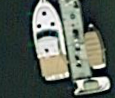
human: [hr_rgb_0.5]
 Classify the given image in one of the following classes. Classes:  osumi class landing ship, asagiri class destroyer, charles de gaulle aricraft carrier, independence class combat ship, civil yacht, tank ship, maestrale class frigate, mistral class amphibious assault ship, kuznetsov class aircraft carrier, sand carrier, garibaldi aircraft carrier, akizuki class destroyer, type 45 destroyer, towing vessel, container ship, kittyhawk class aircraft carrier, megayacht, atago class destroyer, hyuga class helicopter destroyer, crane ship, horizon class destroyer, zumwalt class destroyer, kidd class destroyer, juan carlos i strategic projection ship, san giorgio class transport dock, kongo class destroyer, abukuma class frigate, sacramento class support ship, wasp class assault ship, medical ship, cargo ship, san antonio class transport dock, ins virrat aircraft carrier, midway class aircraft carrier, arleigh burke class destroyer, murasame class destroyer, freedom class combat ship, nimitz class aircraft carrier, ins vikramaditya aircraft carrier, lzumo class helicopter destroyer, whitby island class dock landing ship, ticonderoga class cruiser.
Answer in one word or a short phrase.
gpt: Civil yacht